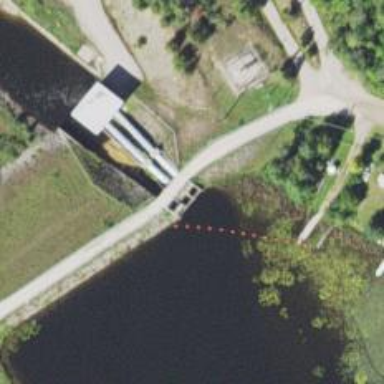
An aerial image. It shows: Dam on waterway built for water storage.